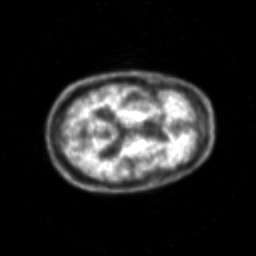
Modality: PET
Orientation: axial
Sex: male
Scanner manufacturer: siemens